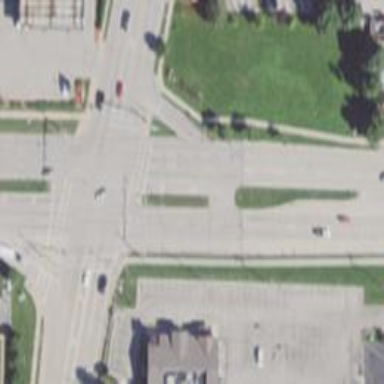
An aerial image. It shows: Uncontrolled crossing on the road.